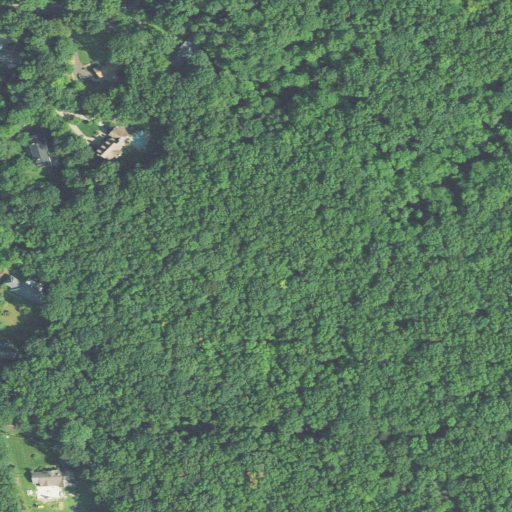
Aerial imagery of mountain in Connecticut named Grumman Hill containing deciduous forest, open development, woody wetlands, and low intensity development